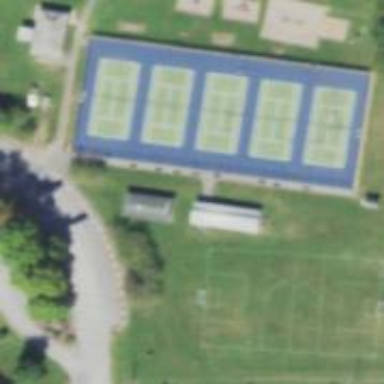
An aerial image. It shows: Tennis court on pitch designated for leisure land.